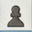
Piece: bP